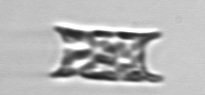
Label: Eucampia